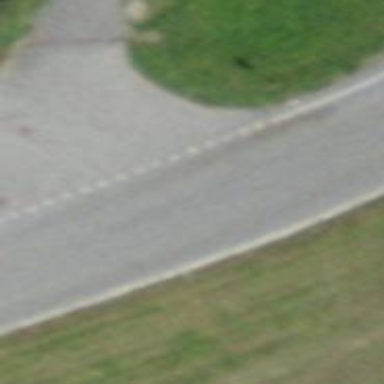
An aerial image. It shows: Paved tertiary road.